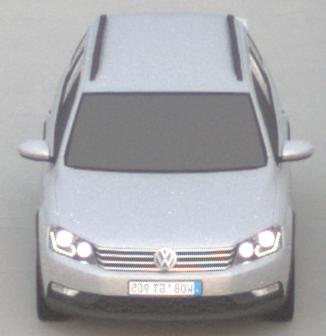
Make: VW
Model: Passat Alltrack 1.8 TSI
Detailed model: Passat (B7) Alltrack
Model produced from: 2012/03
Model produced until: 2013/06
Doors: 5
Color: white
Road condition: dry road
Daytime: sunrise or sunset
Contrast: low contrast